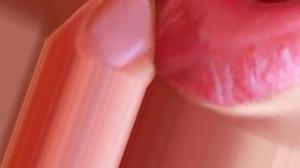
Condition: Mouth Ulcer